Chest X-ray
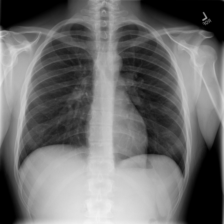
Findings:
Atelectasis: negative
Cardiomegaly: negative
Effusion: negative
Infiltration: positive
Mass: negative
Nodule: negative
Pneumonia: negative
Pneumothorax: negative
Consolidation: negative
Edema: positive
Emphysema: negative
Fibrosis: negative
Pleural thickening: negative
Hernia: negative